Aerial crown-view tile of a tropical tree (Barro Colorado Island, Panama), acquired 20240611:
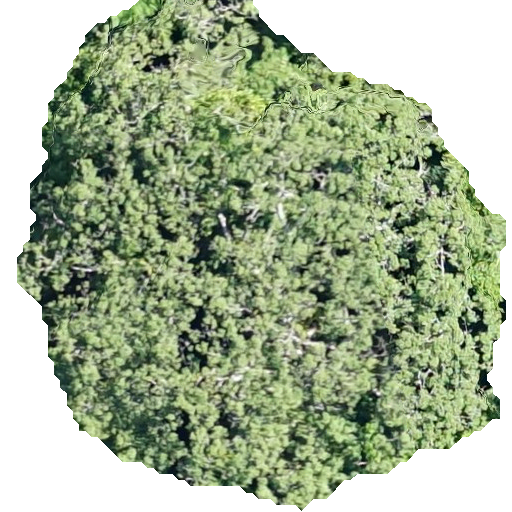
Species: Ceiba pentandra
GBIF accepted scientific name: Ceiba pentandra
Crown area: 289.367 m²